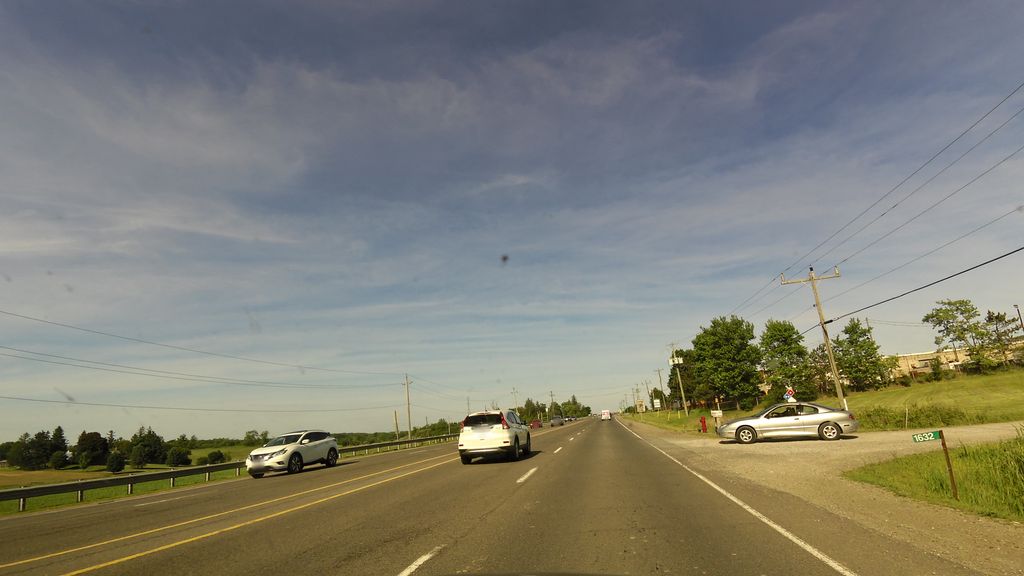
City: hamilton